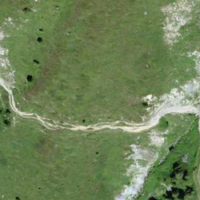
EUNIS habitat code: 26
Species observed at this site:
Sorbus aucuparia